Question: I have a ScrollView with a RelativeView beneath it. Within that RelativeView, there are 3 views in it. 2 of those 3 are initially hidden.

Even though on my phone the scroller_rel doesn't take up the whole screen, I can still scroll through as if scroller_rel2 and scroller_rel3 are there and not hidden.
Programmatically I will decide if scroller_rel2 and scroller_rel3 are hidden or visible, and I'm wondering how to also then decide if we should be able to scroll or not.
The easy way to ask this question is: How can I programmatically tell ScrollView the height of the visible contents, so that if the contents are not larger than the container, we disable scrolling, and if say 2 of the 3 are showing, how can we then enable scrolling only to the bottom of scroller_rel2?
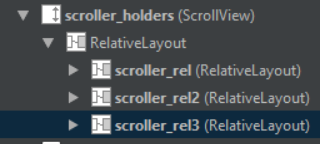
Answer: The reason you're having this problem is because setting the view to be 'View.INVISIBLE' does just that, but it still takes up space in your layout, so that's why you can still scroll. What you should be using is 'View.GONE', this actually sets the view to be invisible and it removes it from the layout. Check out the documentation here:
<URL>
<URL>